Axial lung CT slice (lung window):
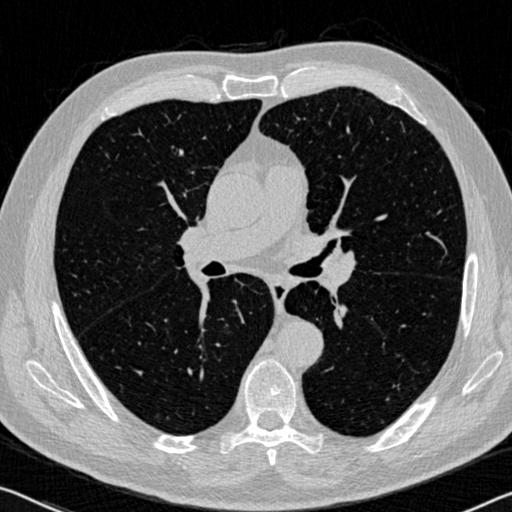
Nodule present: no